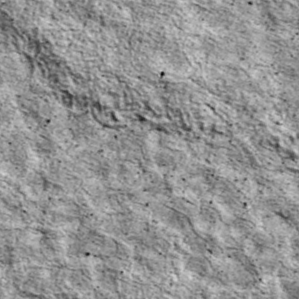
Label: non_frost